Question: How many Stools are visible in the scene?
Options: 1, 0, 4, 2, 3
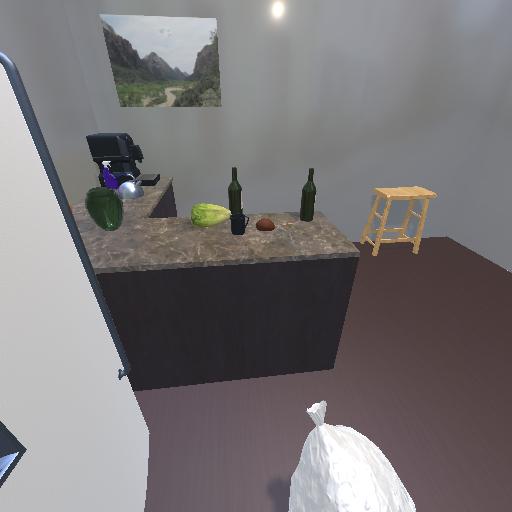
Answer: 1